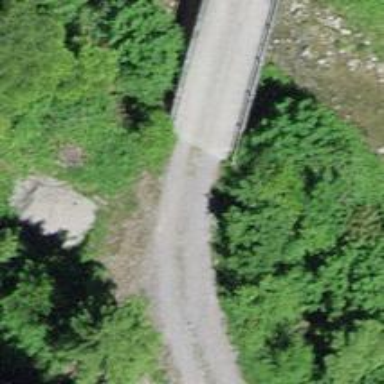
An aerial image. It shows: Track road with grade1 bridge.